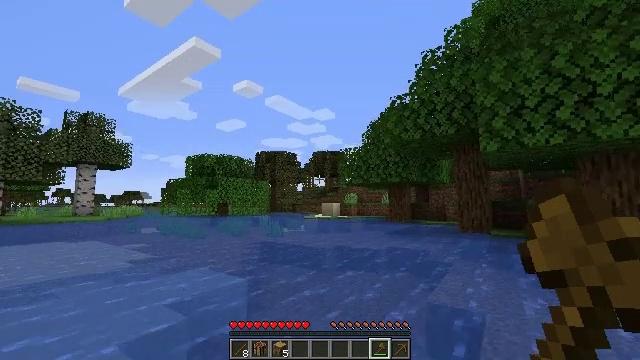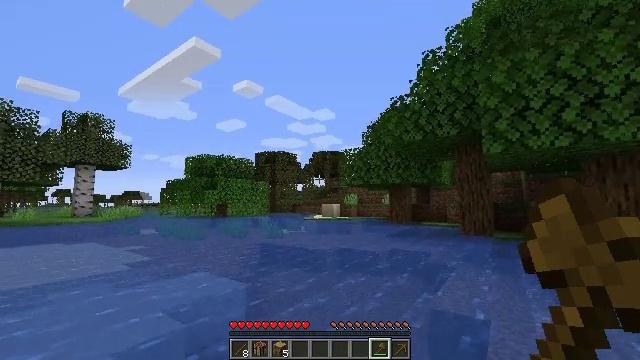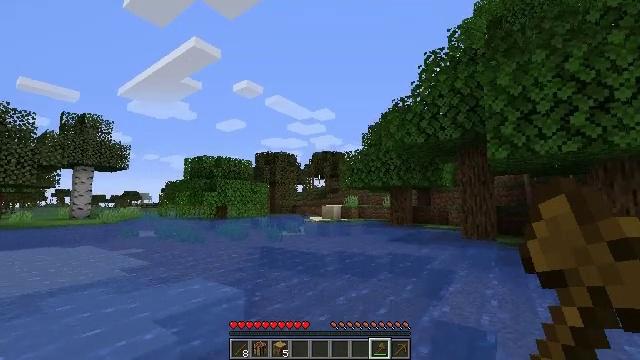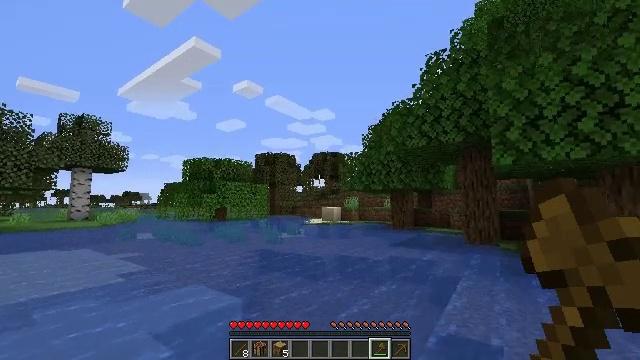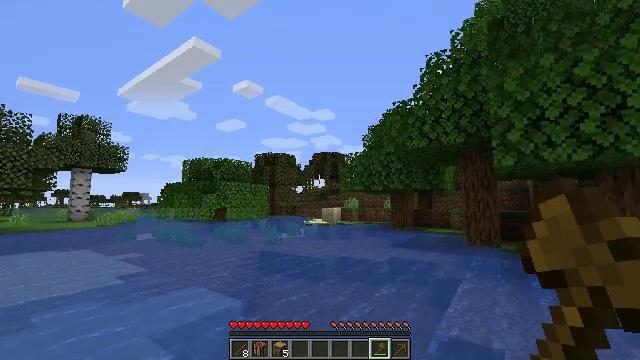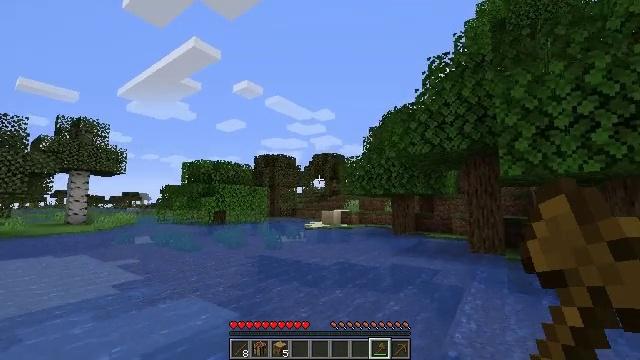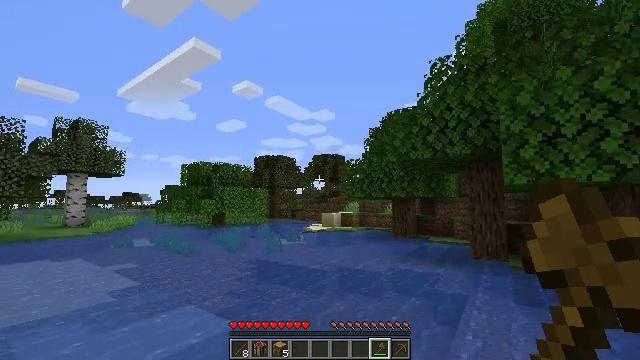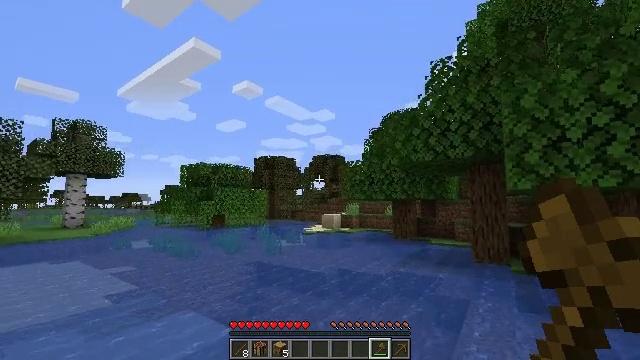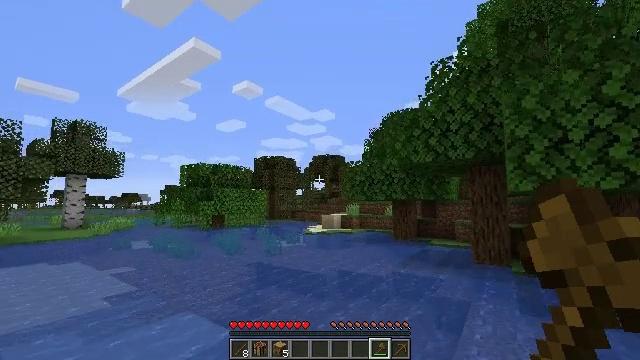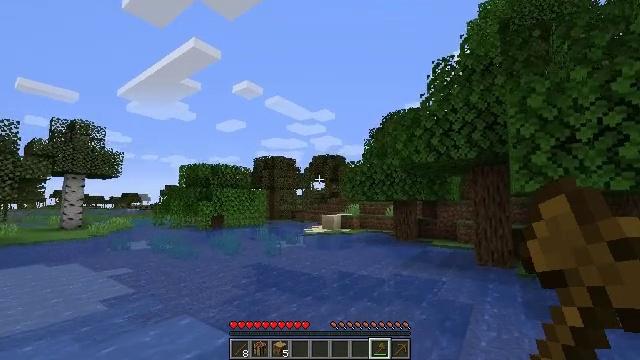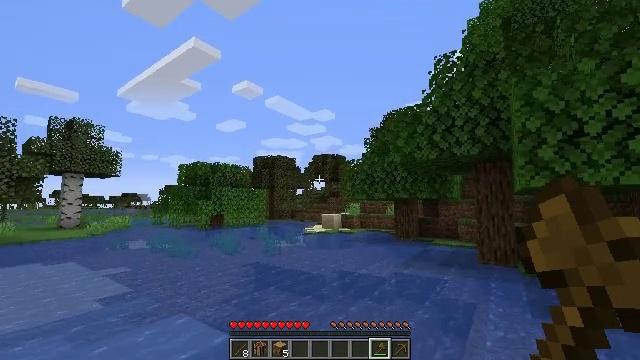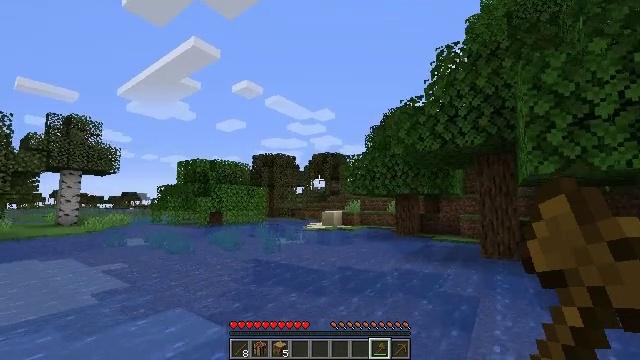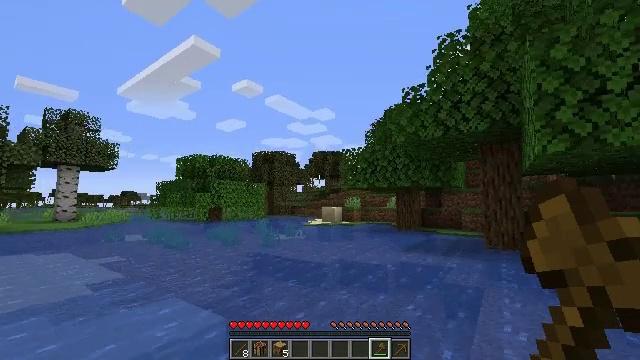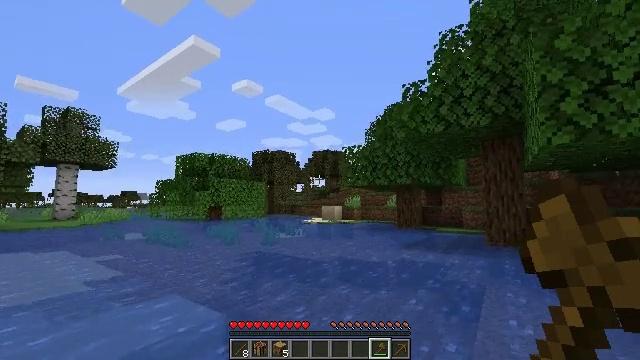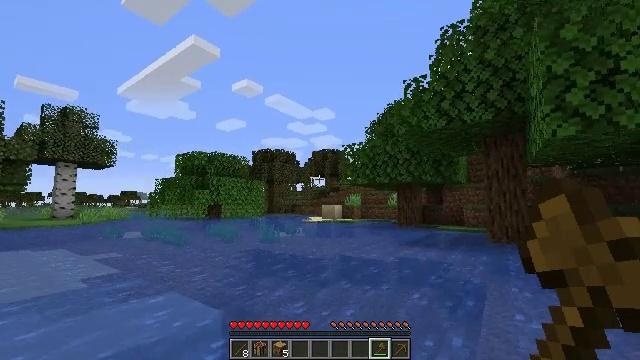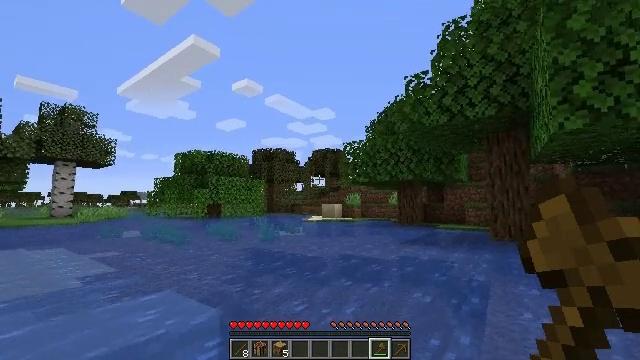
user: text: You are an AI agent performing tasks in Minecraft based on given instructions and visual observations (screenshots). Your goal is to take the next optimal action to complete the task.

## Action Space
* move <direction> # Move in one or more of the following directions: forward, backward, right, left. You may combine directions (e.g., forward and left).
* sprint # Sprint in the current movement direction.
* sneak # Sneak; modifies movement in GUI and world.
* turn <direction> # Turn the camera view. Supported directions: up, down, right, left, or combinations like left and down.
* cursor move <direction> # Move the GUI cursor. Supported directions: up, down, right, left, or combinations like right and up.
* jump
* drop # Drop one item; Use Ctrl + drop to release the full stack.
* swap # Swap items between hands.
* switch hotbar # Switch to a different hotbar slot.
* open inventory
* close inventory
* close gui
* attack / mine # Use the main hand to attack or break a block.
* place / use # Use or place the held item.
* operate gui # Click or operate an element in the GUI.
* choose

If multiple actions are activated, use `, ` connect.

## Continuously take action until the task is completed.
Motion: motion action
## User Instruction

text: Mine a lily of the valley.
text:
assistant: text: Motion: move forward, jump
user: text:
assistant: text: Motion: move forward, jump
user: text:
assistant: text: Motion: move forward, jump
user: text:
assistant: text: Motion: move forward, jump
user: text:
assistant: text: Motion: move forward, jump
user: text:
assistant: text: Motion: move forward, jump
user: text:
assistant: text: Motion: move forward, jump
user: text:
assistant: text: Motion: move forward, jump
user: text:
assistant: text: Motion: move forward, jump
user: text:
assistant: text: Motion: move forward, jump
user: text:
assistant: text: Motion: move forward, jump
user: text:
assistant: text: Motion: move forward, jump
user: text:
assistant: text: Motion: move forward, jump
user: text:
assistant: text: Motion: move forward, jump
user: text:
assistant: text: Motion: move forward, jump
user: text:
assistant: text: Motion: move forward, jump
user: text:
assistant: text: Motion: move forward, jump
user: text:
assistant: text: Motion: move forward, jump
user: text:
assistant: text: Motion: move forward, jump
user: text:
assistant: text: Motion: move forward, jump
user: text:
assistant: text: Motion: move forward, jump
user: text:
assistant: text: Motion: move forward, jump
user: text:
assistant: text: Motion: move forward, jump
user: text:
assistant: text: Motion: move forward, jump
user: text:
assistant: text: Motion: move forward, jump
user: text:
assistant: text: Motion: move forward, jump
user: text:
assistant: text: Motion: move forward, jump
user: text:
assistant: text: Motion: move forward, jump
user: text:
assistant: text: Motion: move forward, jump
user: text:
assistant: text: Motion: move forward, jump